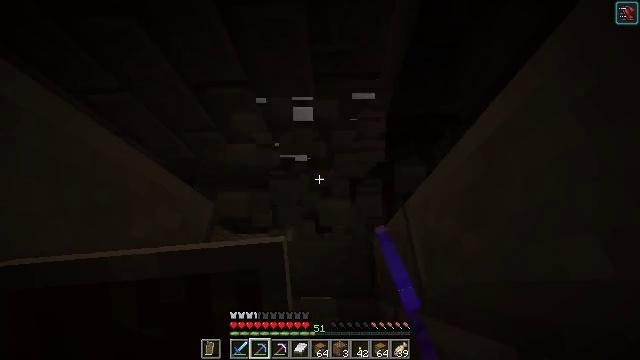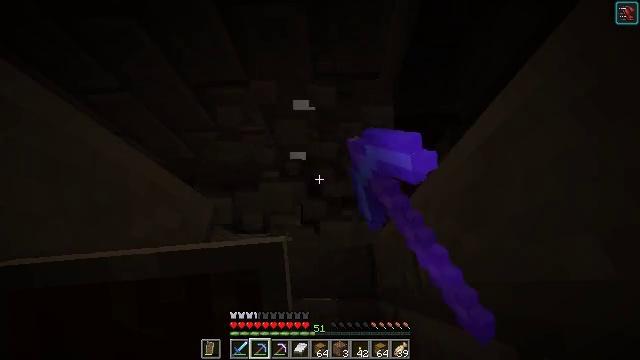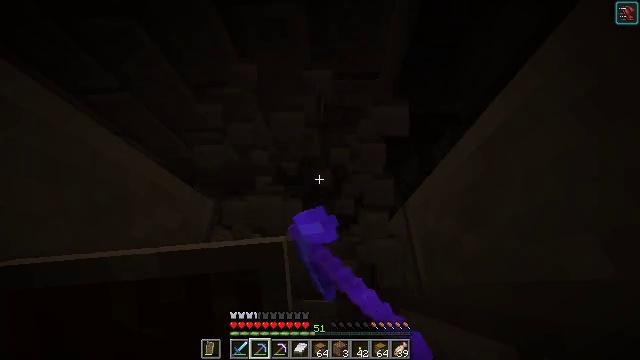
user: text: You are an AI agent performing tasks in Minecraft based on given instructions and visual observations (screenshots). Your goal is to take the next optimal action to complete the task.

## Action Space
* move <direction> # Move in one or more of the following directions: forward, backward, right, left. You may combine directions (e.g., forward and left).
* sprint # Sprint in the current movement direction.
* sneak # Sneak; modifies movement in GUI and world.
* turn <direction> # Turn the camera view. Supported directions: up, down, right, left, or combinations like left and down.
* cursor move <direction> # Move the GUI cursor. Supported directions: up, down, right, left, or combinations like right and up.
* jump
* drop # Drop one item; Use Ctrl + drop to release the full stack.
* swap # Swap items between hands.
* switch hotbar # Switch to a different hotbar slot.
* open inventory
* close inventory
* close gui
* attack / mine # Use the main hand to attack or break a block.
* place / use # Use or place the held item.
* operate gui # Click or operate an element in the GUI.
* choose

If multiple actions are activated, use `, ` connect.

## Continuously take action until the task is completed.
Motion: motion action
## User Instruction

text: Retrieve the stone bricks from an old building.
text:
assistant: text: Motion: attack / mine
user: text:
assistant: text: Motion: no_op
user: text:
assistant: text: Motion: no_op